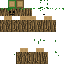
A female skeleton skin with dark skin, wearing brown helmet dressed in a green hoodie and brown pants, featuring a closed mouth.